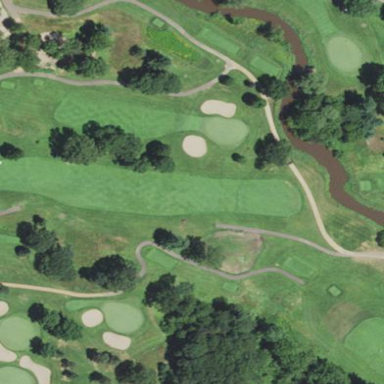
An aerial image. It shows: Area with grass used as rough in golf course.